Question: Given a WAV file, I'd like to print out the ChunkSize, SubChunk1Size and SubChunk2Size.

Below is the code I've written:
'''
#include <stdio.h>
#include <stdlib.h>
struct wavFile{
char ChunkID[4]; //"RIFF", GOOD
unsigned int ChunkSize;
char Format[4]; //"WAVE", GOOD
char Subchunk1ID[4]; //"fmt", GOOD
unsigned int Subchunk1Size; //GOOD
unsigned short int AudioFormat; //GOOD
unsigned short int NumChannels; //GOOD
unsigned int SampleRate; //GOOD
unsigned int ByteRate;
unsigned int BlockAlign;
unsigned int BitsPerSample;
char SubChunk2ID[4]; //"data", prints weird symbols instead of "data"
unsigned int Subchunk2Size;
};
int main()
{
struct wavFile w;
int headerSize = sizeof(w);
FILE *fp;
fp = fopen(wavFilePathGoesHere, "r");
fread(&w, headerSize, 1, fp);
printf("ChunkSize: %d, SubChunk1Size: %d, SubChunk2Size: %d
", w.ChunkSize, w.Subchunk1Size, w.Subchunk2Size);
//SubChunk2Size: -76154081
fclose(fp);
return 0;
}
'''
The variables that I commented in the structure as "GOOD" actually give the correct values, so those are good. The printf statement gives a negative SubChunk2Size value (-76154081). Certainly, this can't be right. I don't know what I'm doing wrong here.
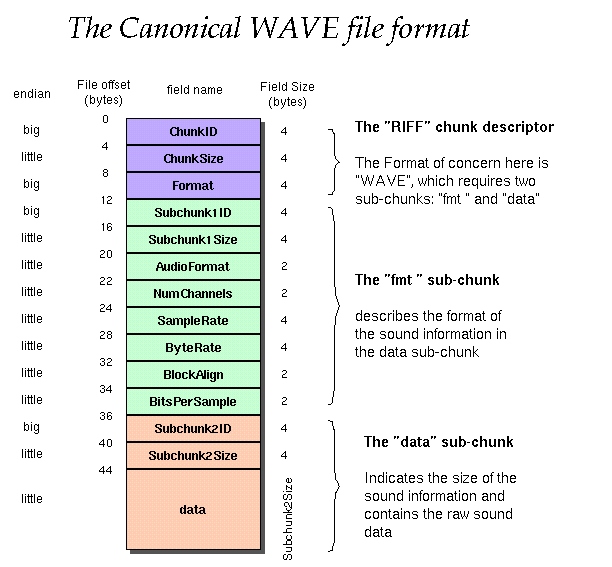
Answer: Use '%u' not '%d' for your printf of unsigned ints. See <URL> specifically
'''
specifier Output Example
d or i Signed decimal integer 392
u Unsigned decimal integer 7235
'''